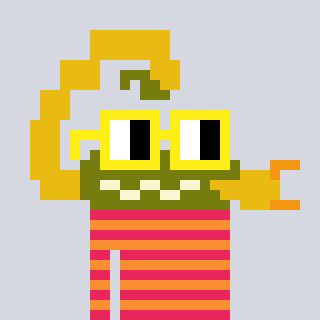
a pixel art character with square yellow glasses, a scorpion-shaped head and a orange-colored body on a cool background